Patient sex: F
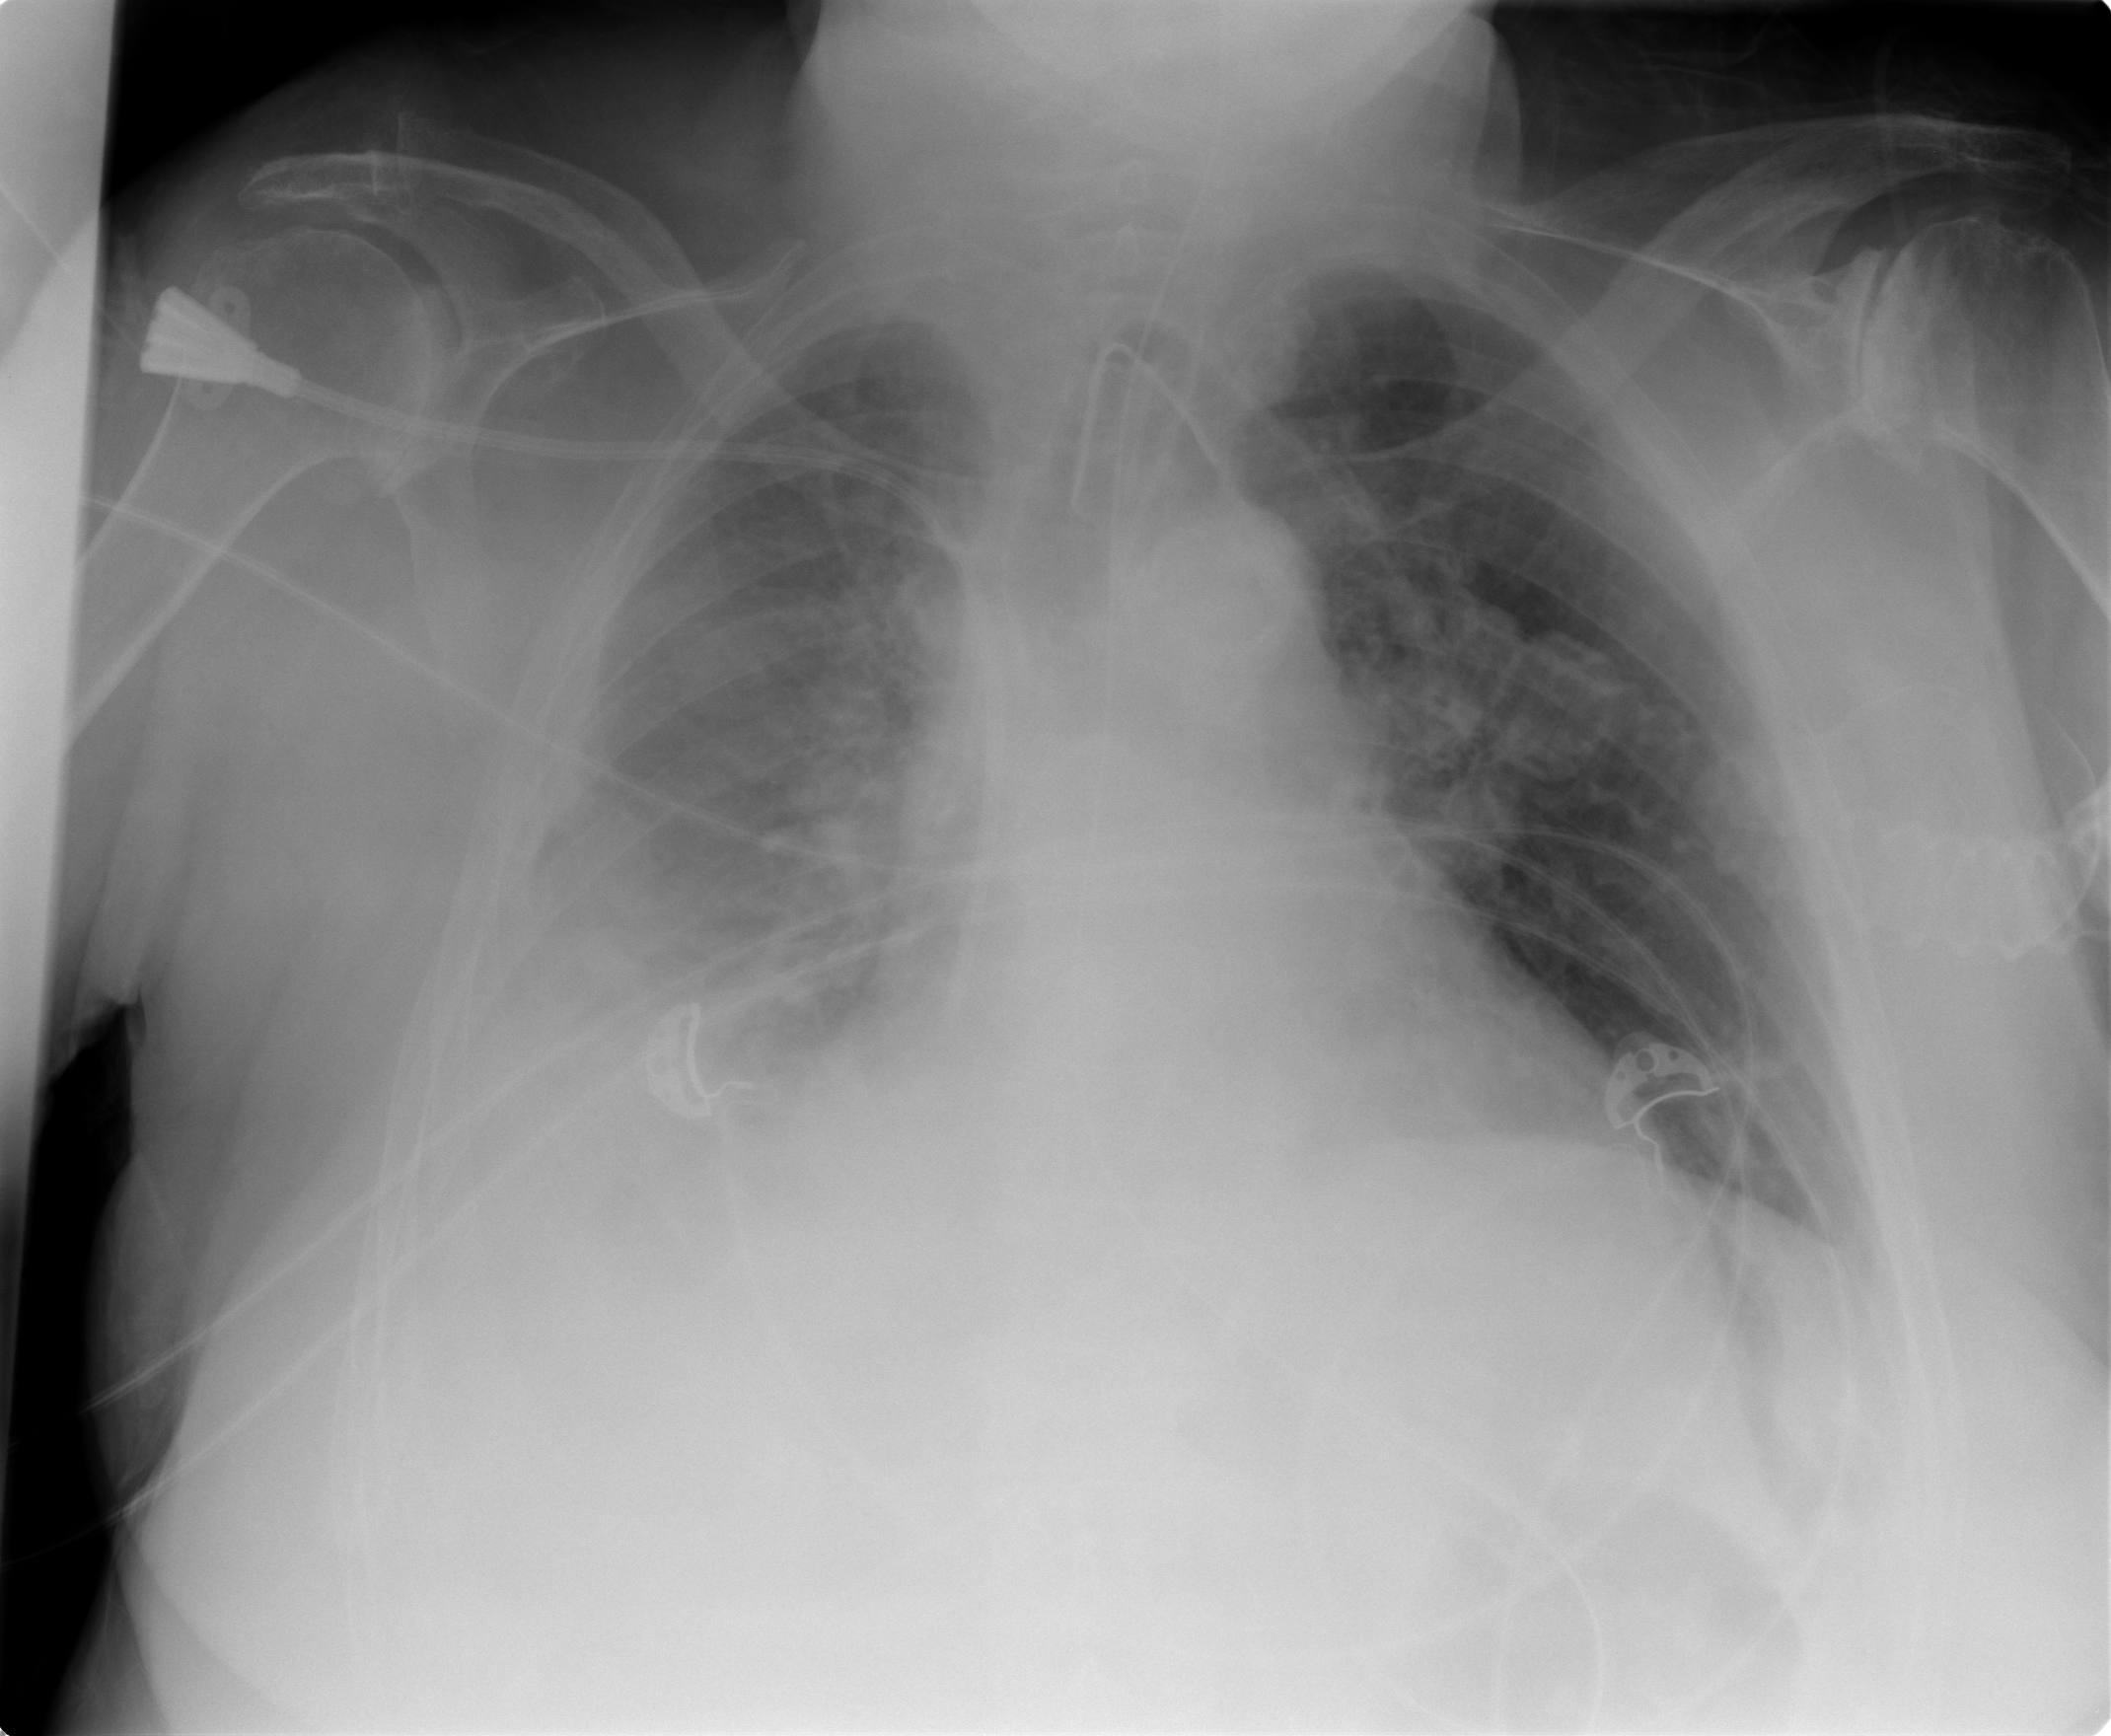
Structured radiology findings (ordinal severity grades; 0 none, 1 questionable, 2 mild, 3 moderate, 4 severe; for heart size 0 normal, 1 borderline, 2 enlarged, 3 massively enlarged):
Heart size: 1
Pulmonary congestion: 1
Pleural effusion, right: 3
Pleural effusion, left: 1
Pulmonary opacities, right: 1
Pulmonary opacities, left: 0
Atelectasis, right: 2
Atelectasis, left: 1